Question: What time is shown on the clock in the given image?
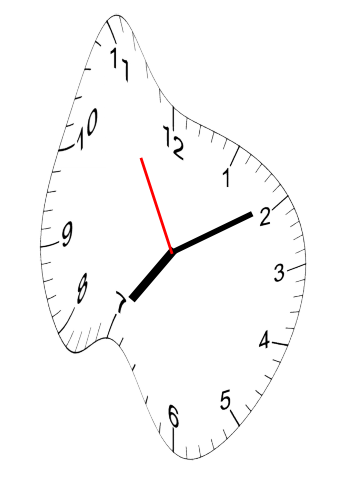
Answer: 07:09:55